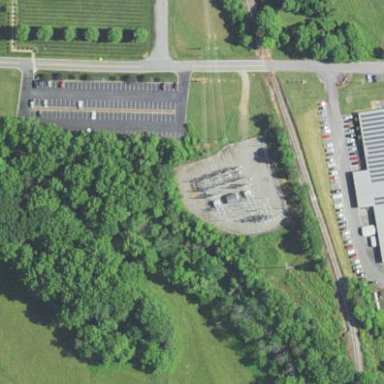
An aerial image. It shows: There is distribution substation enclosed by fence.